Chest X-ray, AP view. Patient: 61 years old, sex M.
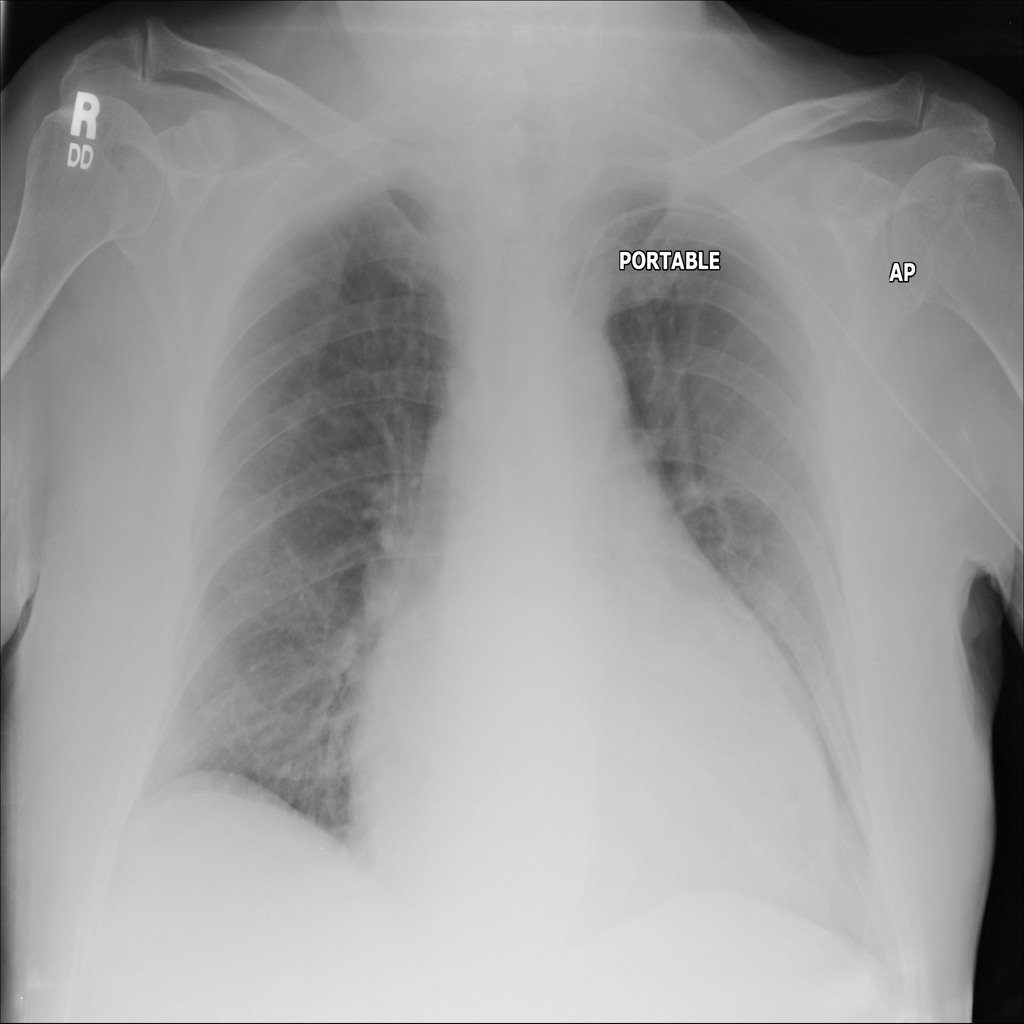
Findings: Cardiomegaly